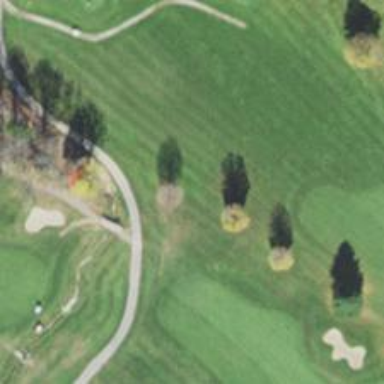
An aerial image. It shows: Path for both road and golf.